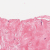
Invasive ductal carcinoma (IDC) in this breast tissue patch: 0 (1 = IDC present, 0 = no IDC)